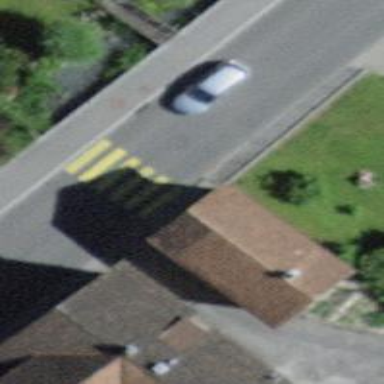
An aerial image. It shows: Marked crossing with zebra stripes on the road.